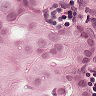
Metastatic tissue present: yes